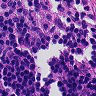
Metastatic tissue present: no